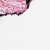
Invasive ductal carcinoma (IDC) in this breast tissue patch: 0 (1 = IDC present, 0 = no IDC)